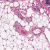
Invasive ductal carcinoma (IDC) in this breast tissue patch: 0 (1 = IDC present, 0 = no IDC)